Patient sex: F
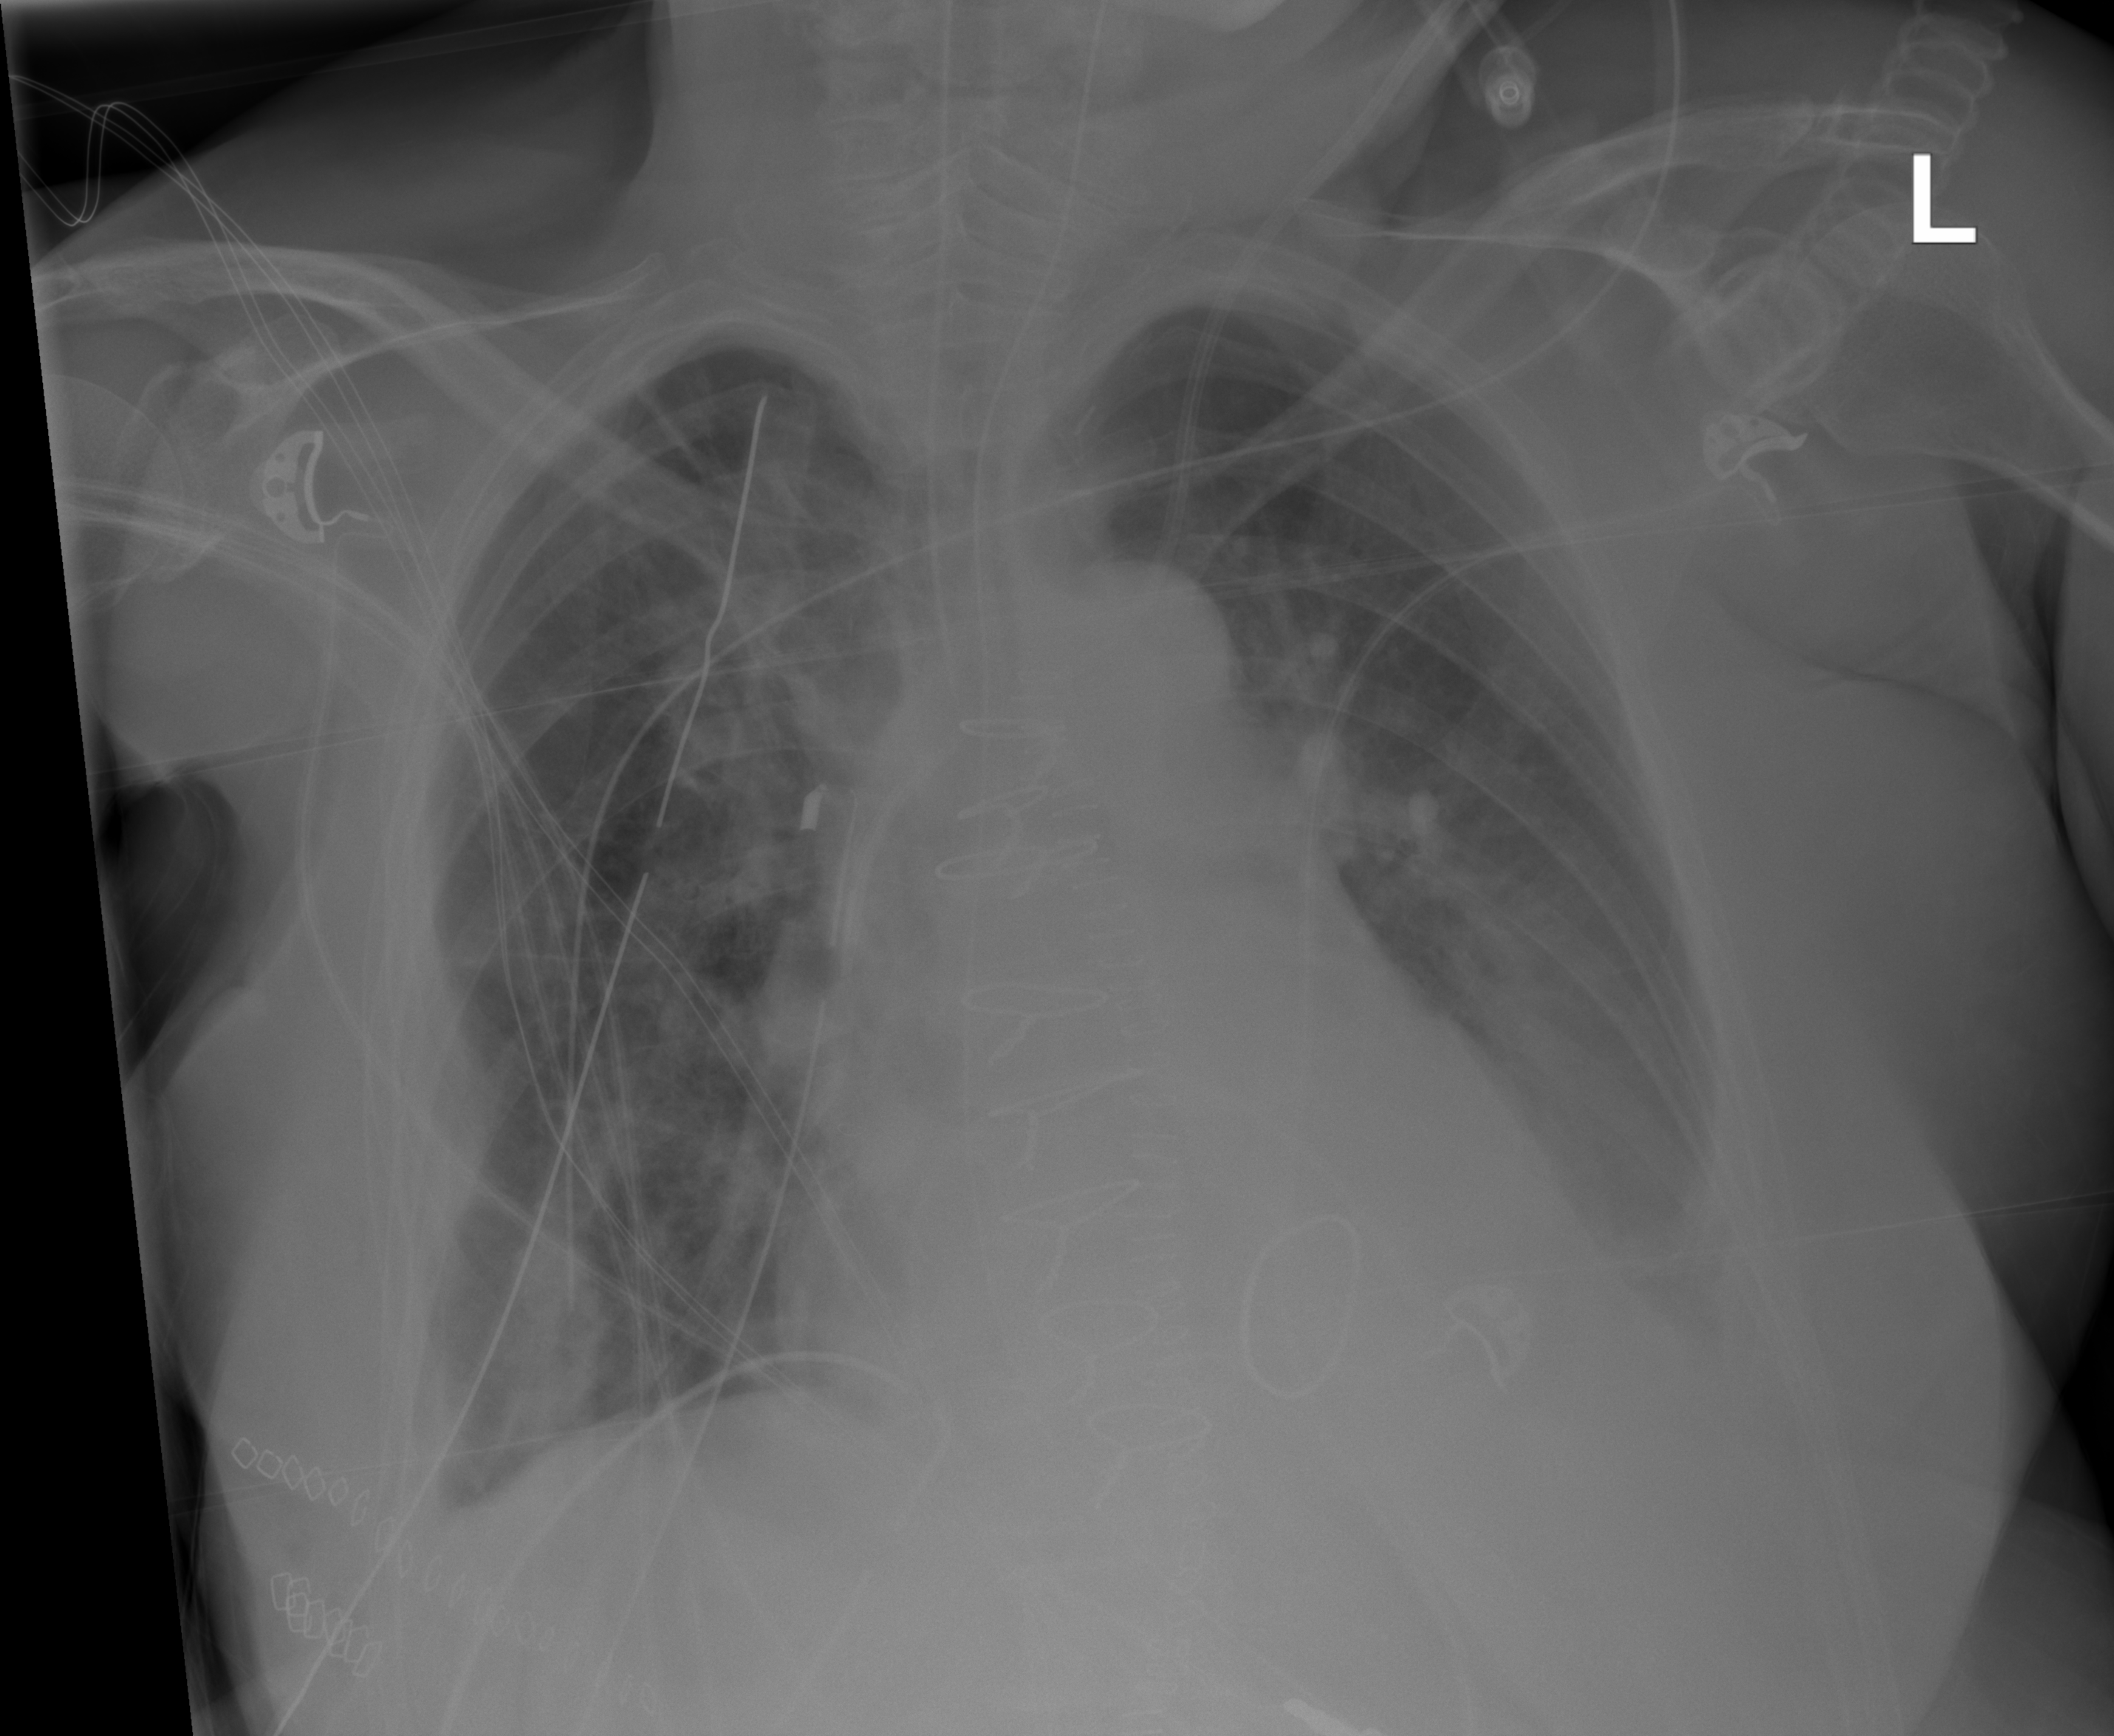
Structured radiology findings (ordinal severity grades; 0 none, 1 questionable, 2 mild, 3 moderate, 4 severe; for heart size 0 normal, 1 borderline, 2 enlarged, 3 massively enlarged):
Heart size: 2
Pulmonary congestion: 0
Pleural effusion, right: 0
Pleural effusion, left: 2
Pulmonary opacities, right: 0
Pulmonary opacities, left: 0
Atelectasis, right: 0
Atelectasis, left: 2